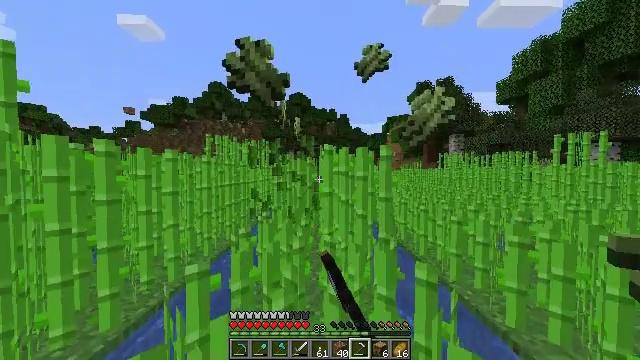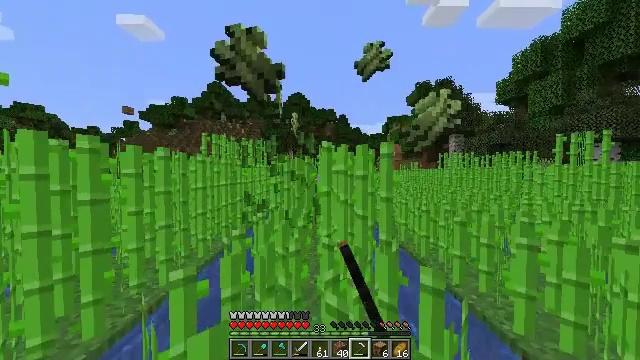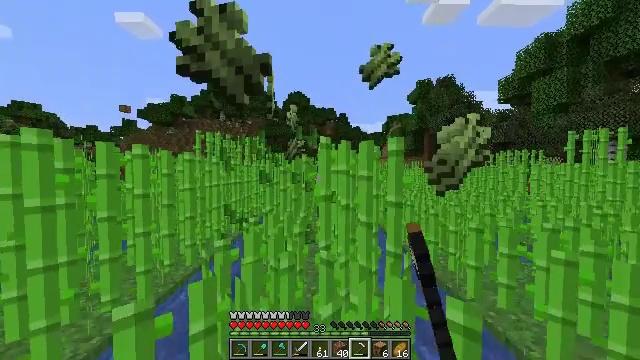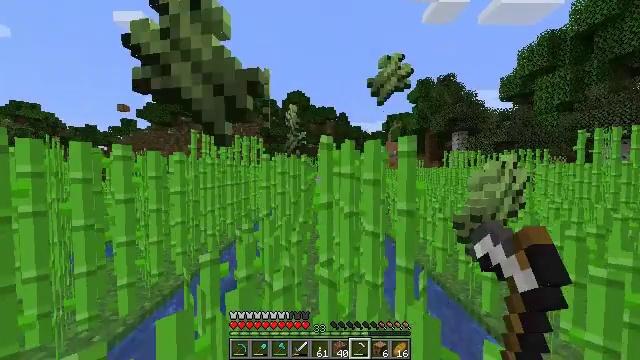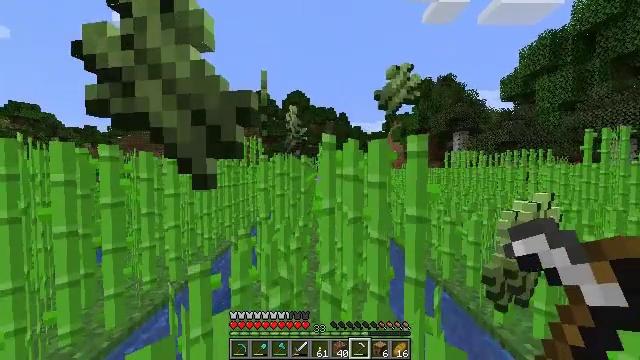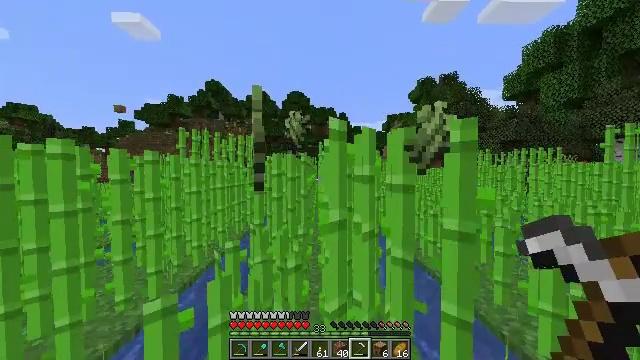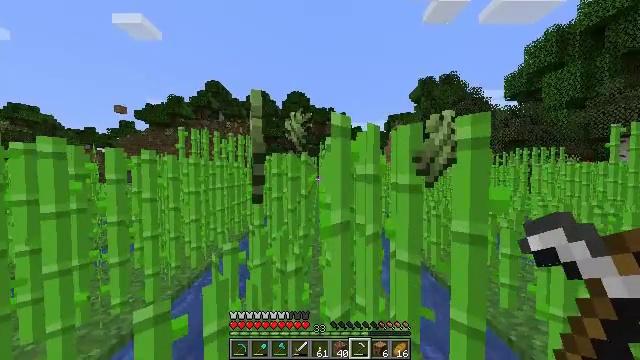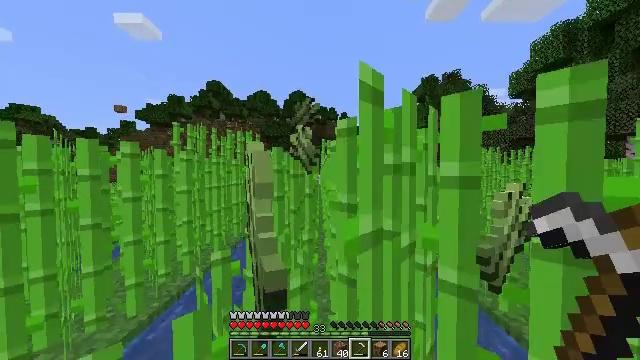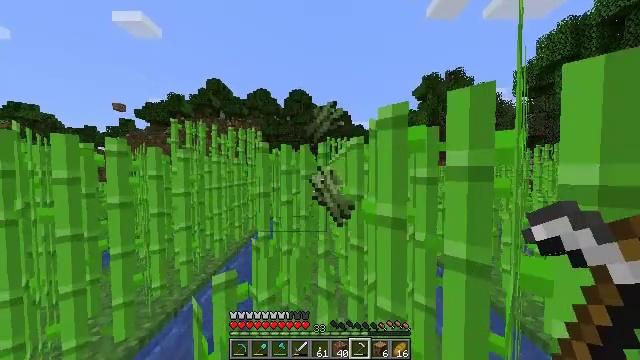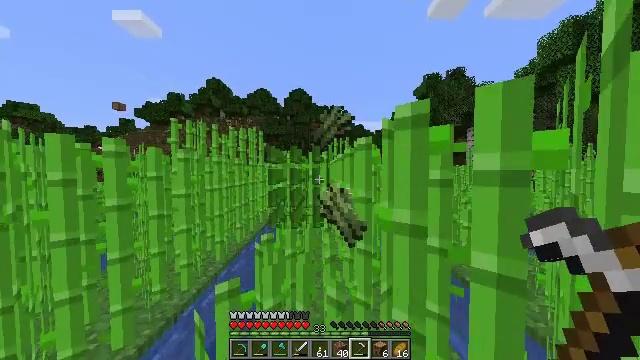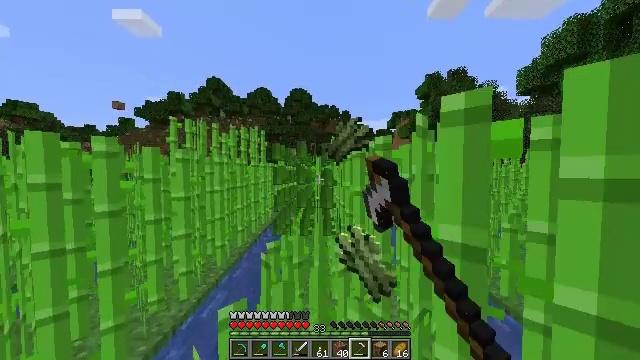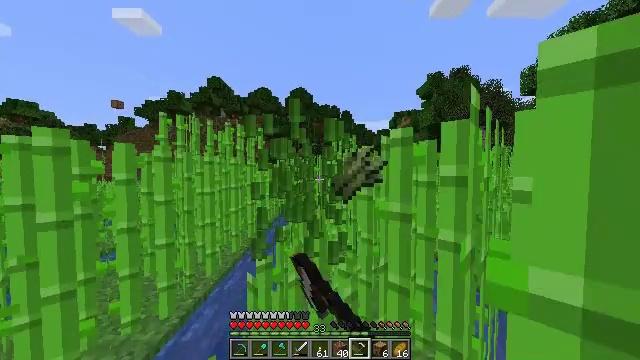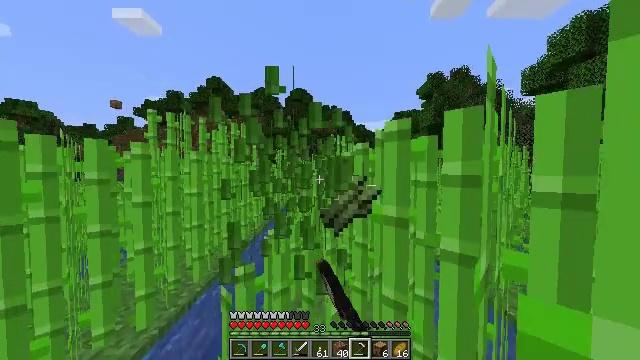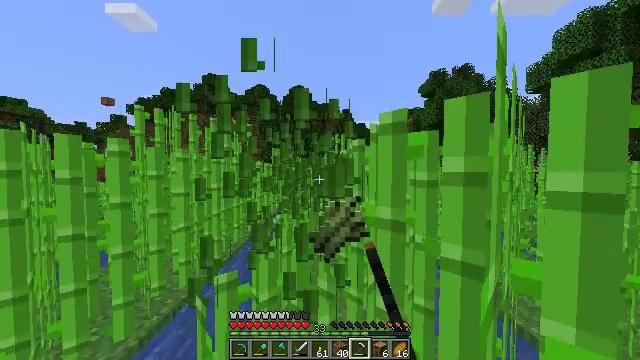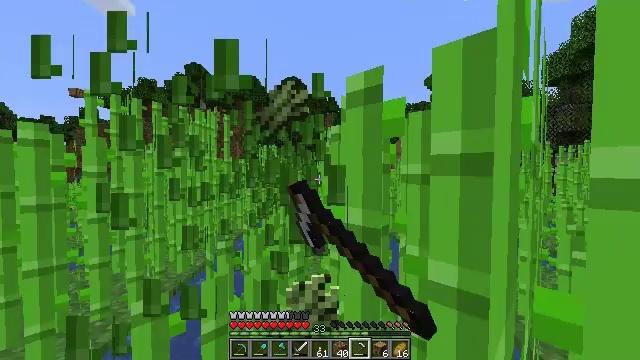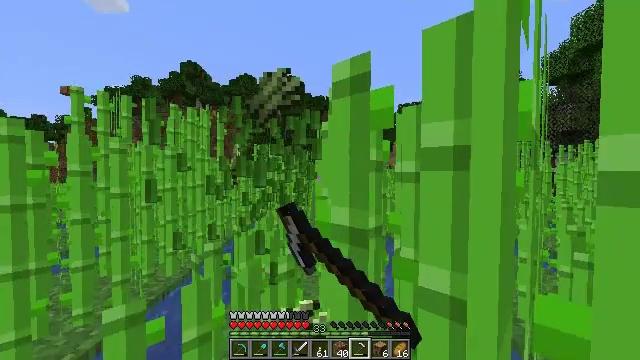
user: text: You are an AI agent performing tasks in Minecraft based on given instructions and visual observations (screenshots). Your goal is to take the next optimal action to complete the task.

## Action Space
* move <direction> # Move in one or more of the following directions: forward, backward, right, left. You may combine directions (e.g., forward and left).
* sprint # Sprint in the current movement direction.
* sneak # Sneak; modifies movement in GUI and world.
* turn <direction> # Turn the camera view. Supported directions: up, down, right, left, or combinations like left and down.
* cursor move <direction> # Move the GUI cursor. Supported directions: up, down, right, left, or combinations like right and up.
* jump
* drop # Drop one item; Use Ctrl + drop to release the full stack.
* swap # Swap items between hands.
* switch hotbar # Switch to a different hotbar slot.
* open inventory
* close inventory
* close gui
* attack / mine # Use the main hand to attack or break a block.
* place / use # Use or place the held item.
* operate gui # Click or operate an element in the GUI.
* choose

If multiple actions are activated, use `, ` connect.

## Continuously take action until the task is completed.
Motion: motion action
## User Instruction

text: Gather sugar cane for crafting.
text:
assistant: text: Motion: move forward, sprint, attack / mine
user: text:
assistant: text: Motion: move forward, sprint, attack / mine
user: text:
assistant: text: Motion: move forward, sprint, attack / mine
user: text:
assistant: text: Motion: move forward, sprint, attack / mine
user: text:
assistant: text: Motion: move forward, sprint, attack / mine
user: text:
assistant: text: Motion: move forward, sprint, attack / mine
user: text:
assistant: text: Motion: move forward and move left, sprint, attack / mine
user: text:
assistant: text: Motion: move forward and move left, sprint, attack / mine
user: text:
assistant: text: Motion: move forward and move left, sprint, attack / mine
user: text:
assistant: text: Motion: move forward, sprint, attack / mine
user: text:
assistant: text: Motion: move forward and move right, sprint, attack / mine
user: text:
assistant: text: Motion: move forward and move right, sprint, attack / mine
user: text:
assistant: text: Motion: move forward and move right, sprint, attack / mine
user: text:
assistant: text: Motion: move forward and move right, sprint, attack / mine
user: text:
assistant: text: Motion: move forward and move right, sprint, attack / mine
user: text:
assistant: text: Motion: move forward and move right, sprint, attack / mine
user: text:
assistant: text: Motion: move forward and move right, sprint, attack / mine
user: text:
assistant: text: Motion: move forward and move left, sprint, attack / mine
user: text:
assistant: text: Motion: move forward and move left, sprint, attack / mine
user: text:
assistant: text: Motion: move forward and move left, sprint, attack / mine
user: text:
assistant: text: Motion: move forward and move left, sprint, attack / mine
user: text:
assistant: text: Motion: move forward and move left, sprint, attack / mine
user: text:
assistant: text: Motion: move forward and move left, sprint, attack / mine
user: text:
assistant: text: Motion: move forward, sprint, attack / mine
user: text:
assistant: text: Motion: move forward, sprint, attack / mine
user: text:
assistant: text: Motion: move forward, sprint, attack / mine
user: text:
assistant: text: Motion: move forward and move right, sprint, attack / mine
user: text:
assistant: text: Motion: move forward and move right, sprint, attack / mine
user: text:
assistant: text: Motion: move forward and move right, sprint, attack / mine
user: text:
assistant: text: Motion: move forward and move right, sprint, attack / mine